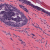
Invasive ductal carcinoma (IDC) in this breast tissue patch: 0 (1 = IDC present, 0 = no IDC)